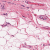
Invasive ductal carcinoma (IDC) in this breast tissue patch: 0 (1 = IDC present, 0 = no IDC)